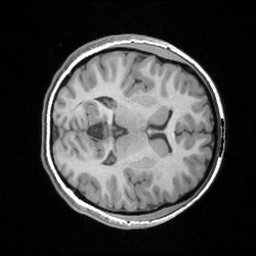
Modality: T1w
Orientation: axial
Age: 19
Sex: female
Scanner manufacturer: siemens
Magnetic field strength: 3 T
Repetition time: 1.62 s
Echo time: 0.003 s